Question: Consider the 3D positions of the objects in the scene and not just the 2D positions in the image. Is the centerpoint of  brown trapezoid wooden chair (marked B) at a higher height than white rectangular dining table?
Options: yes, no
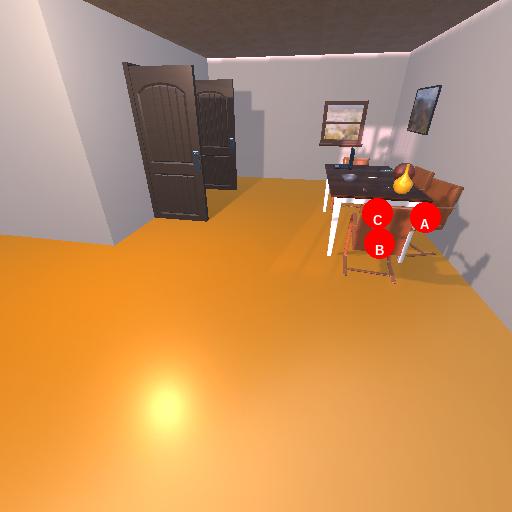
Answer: yes